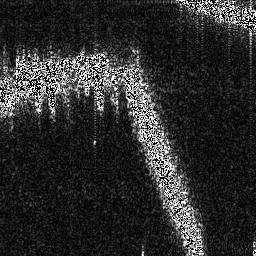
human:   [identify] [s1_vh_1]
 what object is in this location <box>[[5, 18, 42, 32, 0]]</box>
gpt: <ref>1 large ship at the top left</ref>